Question: As part of a build I am copying files to a user specified folder.. Right now I am doing it like this:
'''
<input message="Select Drive to Install Trainer"
addproperty="trainer.drive" validargs="c:/,d:/,q:/,z:/" />
<input message="Enter Directory to Install Trainer"
addproperty="trainer.user.dir"/>
<property name="trainer.dir" value="${trainer.drive}${trainer.user.dir}"/>
'''
So a user selects the drive letter, then enters the path to the folder like: "workspaces/myworkspace"
Which sets the trainer.dir to: "c:/workspaces/myworkspace"
Is there a better way to do this?
For instance, is there a way to bring up a dialog like this in ant?

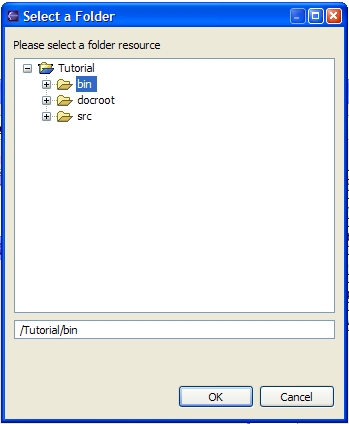
Answer: Sounds like you want to create a custom <URL>.